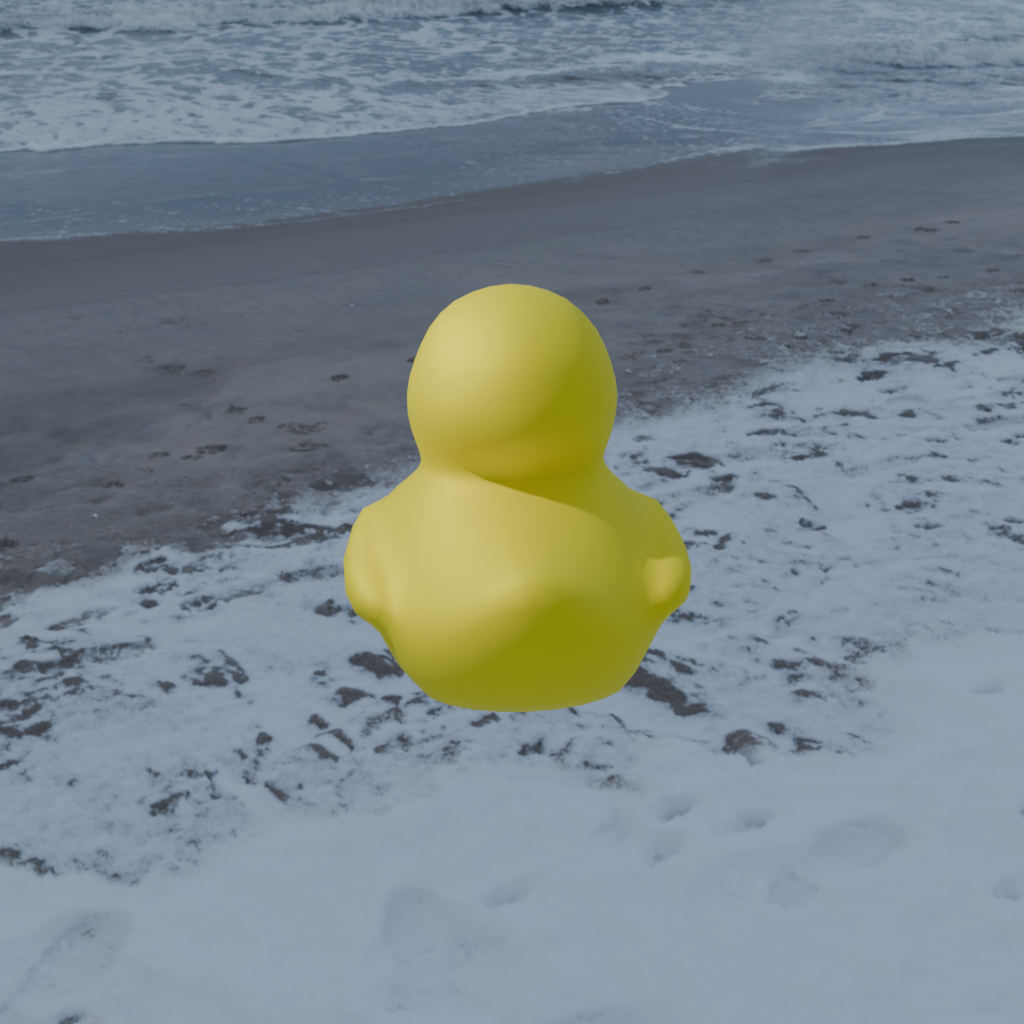
an image of a yellow rubber duck seen from <back> in a snow-covered beach with a cloudy winter sky.